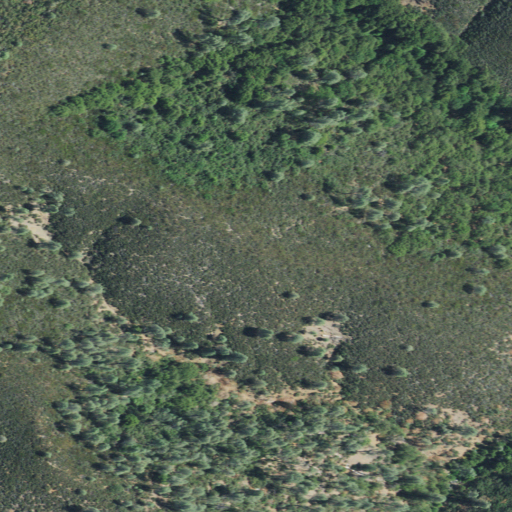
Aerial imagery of valley in California named Bear Gulch containing shrub, evergreen forest, mixed forest, and deciduous forest